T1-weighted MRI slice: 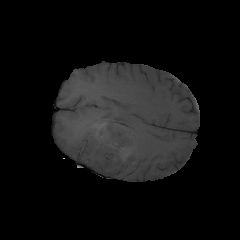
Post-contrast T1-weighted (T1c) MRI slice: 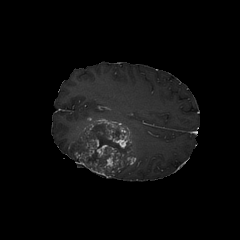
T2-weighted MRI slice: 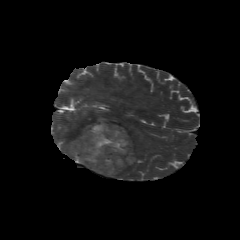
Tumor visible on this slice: yes